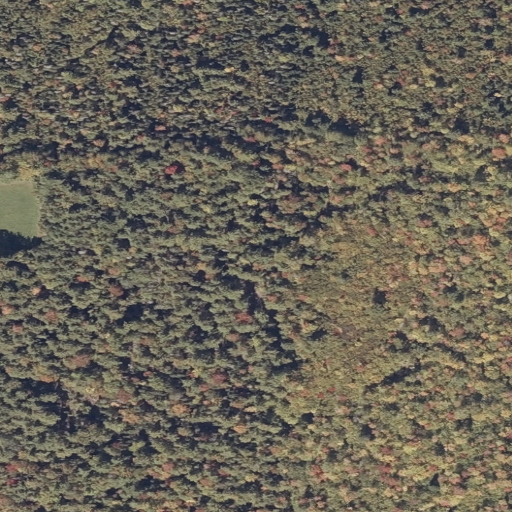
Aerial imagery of mountain in Maine named Pickard Hill containing evergreen forest, deciduous forest, and mixed forest